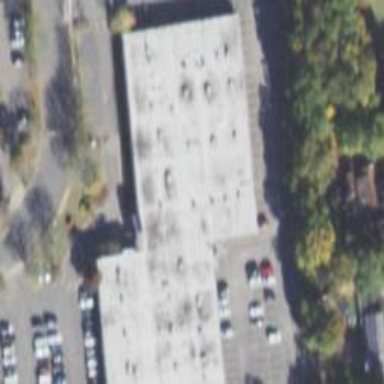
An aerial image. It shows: Commercial building.